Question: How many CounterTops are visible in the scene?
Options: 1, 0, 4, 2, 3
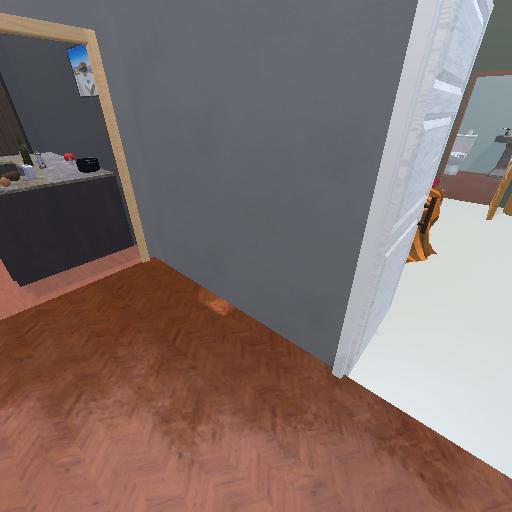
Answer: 1